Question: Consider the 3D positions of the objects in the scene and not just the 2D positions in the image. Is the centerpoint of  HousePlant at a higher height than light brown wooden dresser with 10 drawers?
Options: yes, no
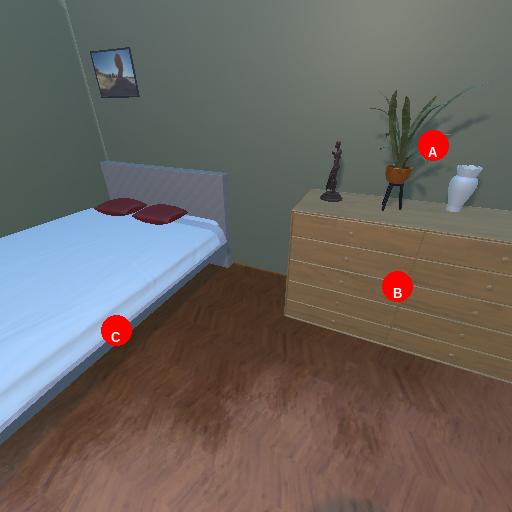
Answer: yes